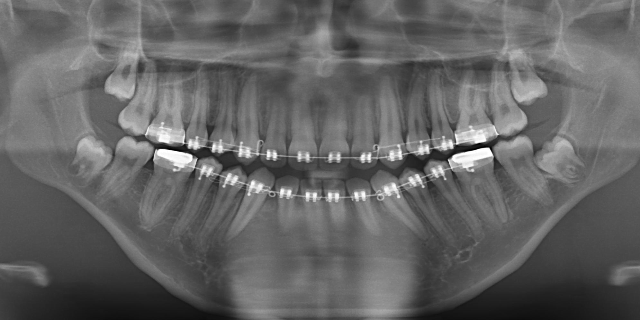
adult